Interaction volume radius: 5 \u00c5
Interaction volume height: 15 \u00c5
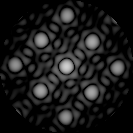
Disorder parameter: 0.06047